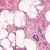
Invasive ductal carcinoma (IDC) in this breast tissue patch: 0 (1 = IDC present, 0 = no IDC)